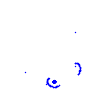
Particle: kaon